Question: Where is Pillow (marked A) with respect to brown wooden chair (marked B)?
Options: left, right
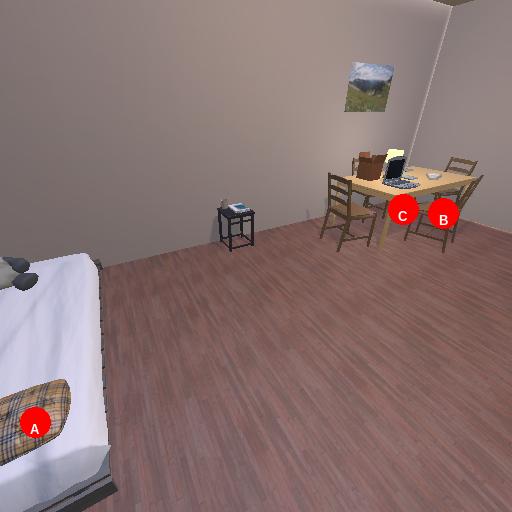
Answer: left